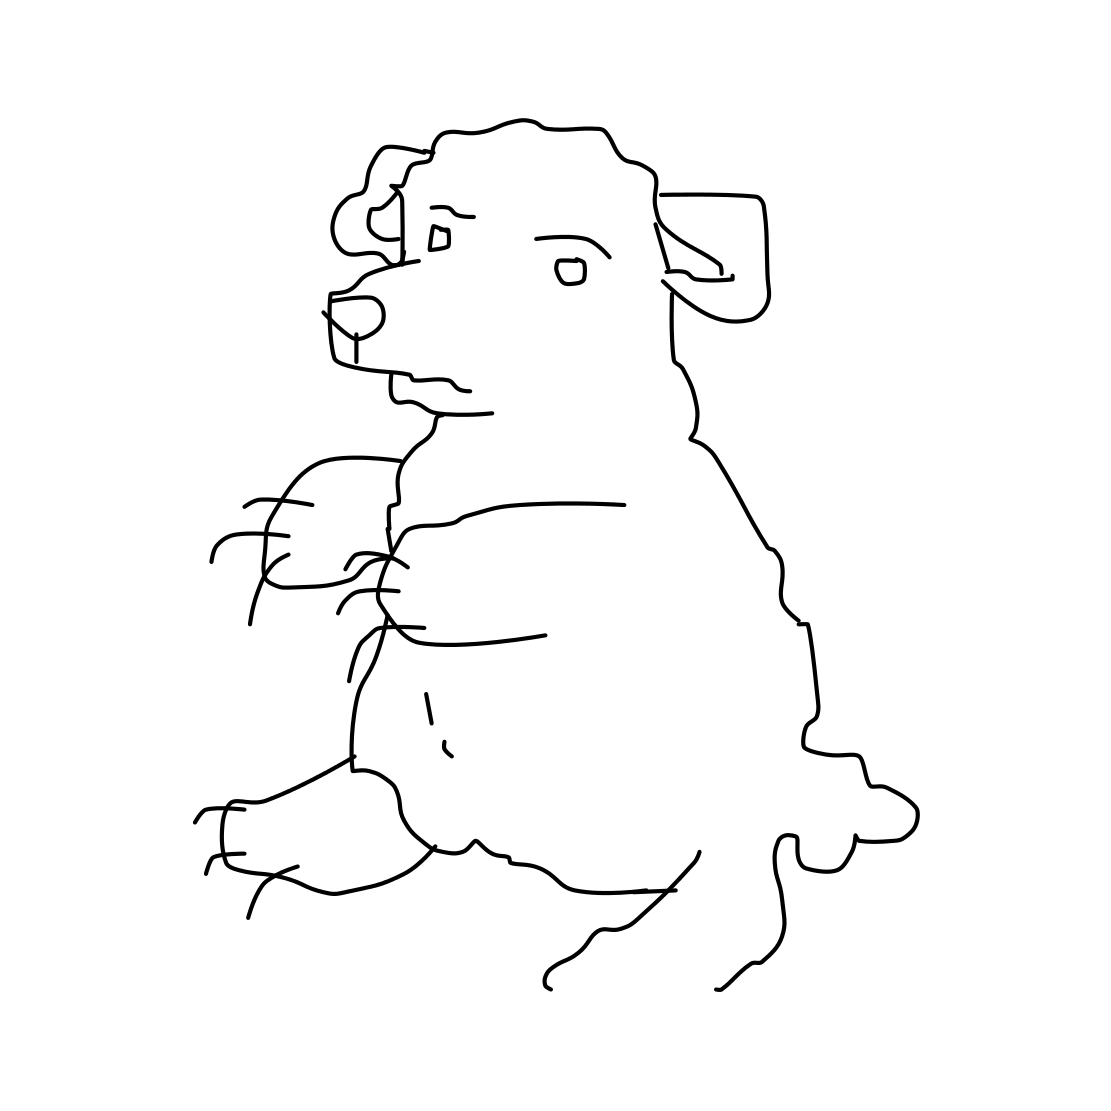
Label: bear (animal)